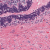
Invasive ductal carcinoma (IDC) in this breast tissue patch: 0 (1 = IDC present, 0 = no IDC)